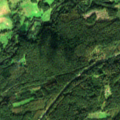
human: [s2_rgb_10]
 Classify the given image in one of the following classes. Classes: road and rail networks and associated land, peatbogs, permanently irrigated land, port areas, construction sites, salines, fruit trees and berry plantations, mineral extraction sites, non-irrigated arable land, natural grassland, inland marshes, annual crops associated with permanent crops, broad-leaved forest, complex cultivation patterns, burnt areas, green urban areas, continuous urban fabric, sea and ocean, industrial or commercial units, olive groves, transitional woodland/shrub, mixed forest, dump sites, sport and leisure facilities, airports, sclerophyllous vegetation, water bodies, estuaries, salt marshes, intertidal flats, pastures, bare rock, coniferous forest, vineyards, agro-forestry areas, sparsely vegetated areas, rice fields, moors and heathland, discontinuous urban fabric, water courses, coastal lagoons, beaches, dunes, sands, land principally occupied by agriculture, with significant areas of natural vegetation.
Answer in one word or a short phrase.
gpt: non-irrigated arable land, land principally occupied by agriculture, with significant areas of natural vegetation, broad-leaved forest, coniferous forest, mixed forest